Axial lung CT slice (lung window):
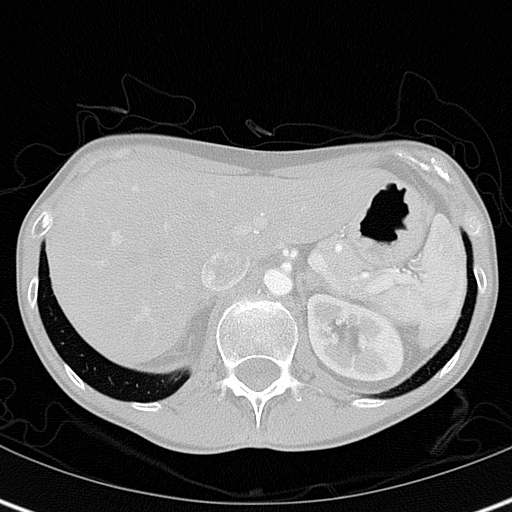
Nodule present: no